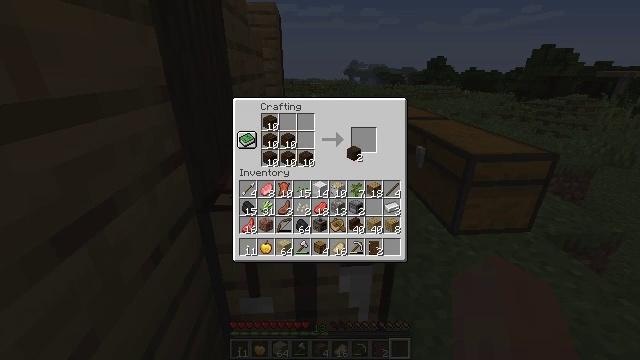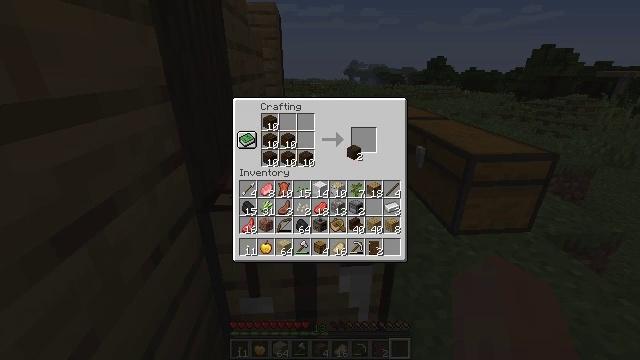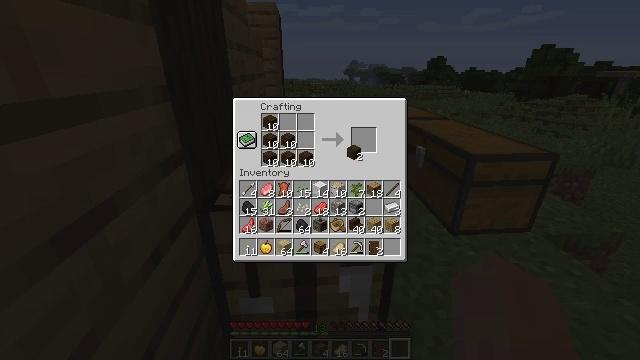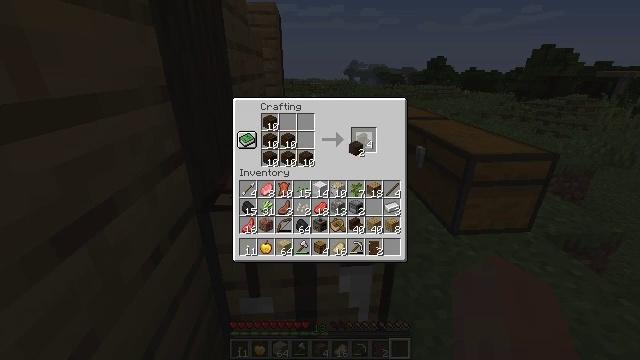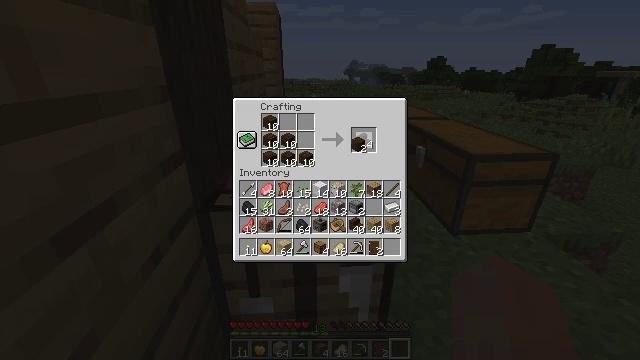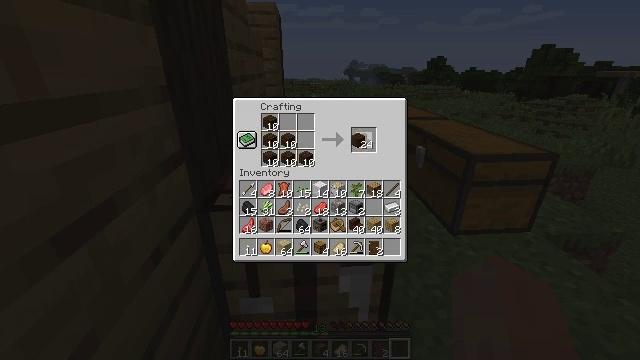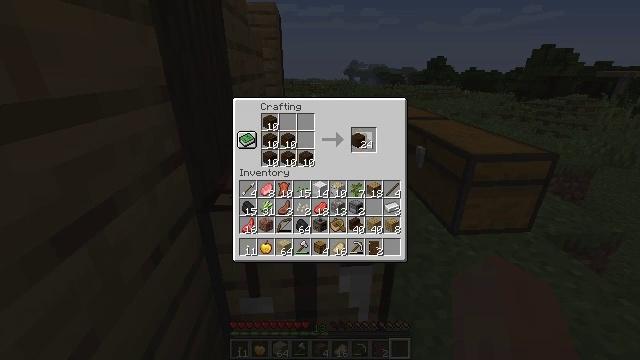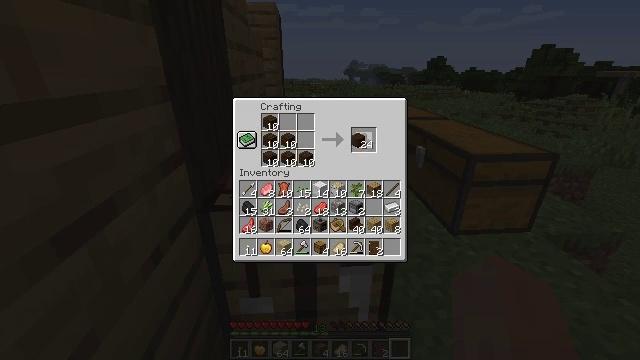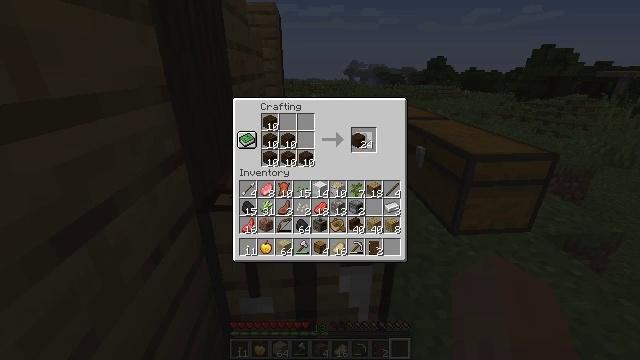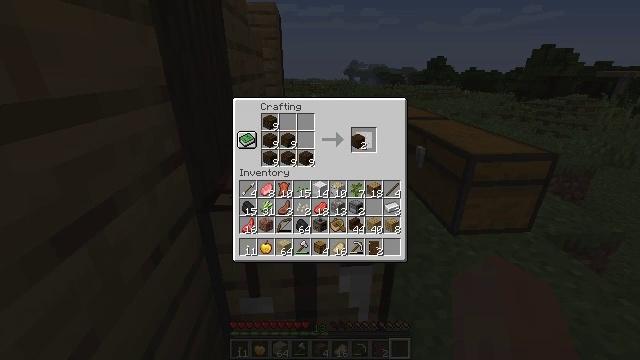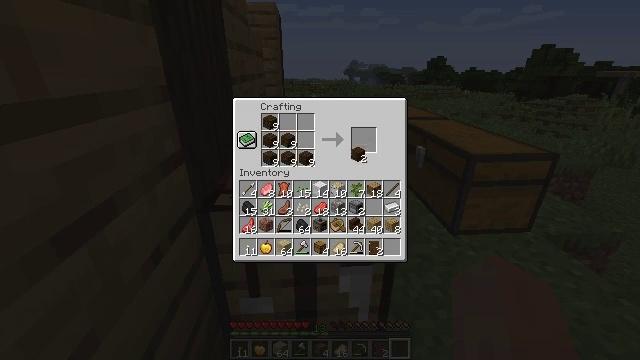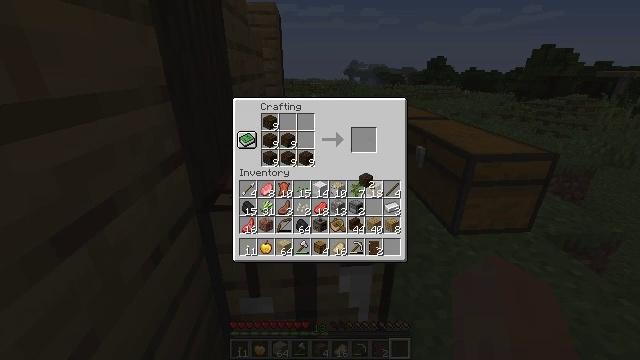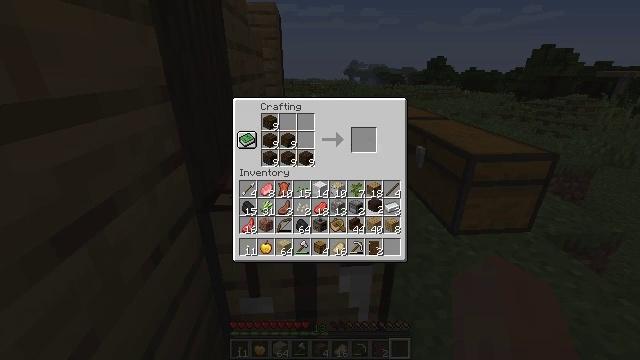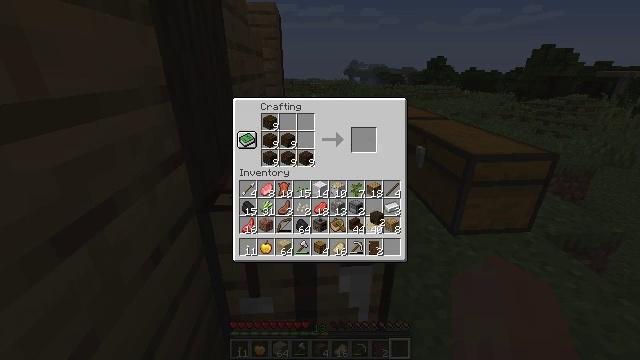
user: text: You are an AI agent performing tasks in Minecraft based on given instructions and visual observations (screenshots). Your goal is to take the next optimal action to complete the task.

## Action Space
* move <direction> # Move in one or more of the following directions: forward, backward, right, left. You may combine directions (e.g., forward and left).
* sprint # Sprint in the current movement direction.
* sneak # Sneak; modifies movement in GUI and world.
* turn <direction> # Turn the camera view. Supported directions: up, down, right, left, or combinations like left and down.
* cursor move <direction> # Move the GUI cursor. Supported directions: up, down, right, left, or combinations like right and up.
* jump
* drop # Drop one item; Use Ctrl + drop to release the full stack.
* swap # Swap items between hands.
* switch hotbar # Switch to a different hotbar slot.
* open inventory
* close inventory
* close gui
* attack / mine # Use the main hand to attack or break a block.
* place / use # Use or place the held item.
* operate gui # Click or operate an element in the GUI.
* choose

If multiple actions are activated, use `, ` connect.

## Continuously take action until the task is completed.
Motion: motion action
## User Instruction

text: Get dark oak stairs by crafting with dark oak planks.
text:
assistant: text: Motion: no_op
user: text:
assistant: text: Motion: no_op
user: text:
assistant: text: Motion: sneak
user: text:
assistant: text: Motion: sneak
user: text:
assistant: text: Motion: sneak
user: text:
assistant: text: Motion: sneak, operate gui
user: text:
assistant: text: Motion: sneak, operate gui
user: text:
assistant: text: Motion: sneak, operate gui
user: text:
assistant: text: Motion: sneak
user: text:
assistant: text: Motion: sneak, cursor move down
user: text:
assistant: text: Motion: sneak, cursor move right and down
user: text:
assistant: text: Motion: sneak, cursor move right and down
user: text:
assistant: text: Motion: sneak, cursor move down
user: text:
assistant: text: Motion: sneak